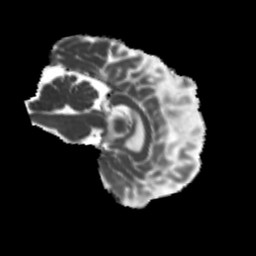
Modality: MD
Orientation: sagittal
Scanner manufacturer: siemens
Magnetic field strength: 3 T
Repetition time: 4 s
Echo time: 0.0594 s